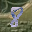
Label: 8